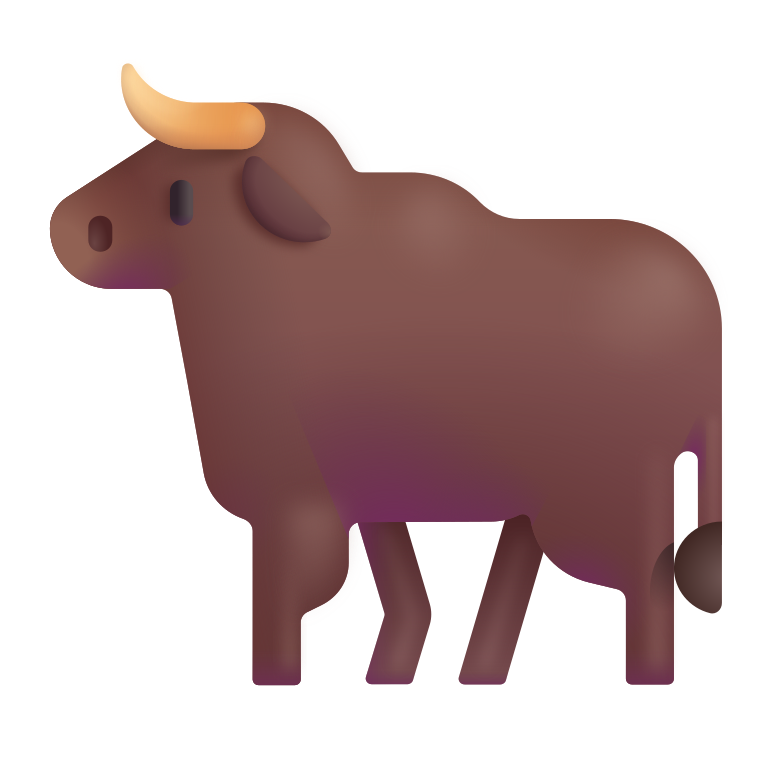
ox color